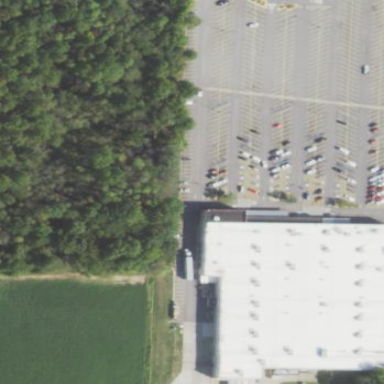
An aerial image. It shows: Wholesale shop located inside building.